Interaction volume radius: 10 \u00c5
Interaction volume height: 20 \u00c5
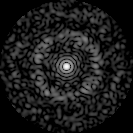
Disorder parameter: 0.8196